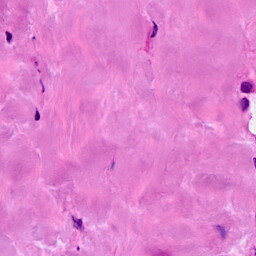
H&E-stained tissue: Breast